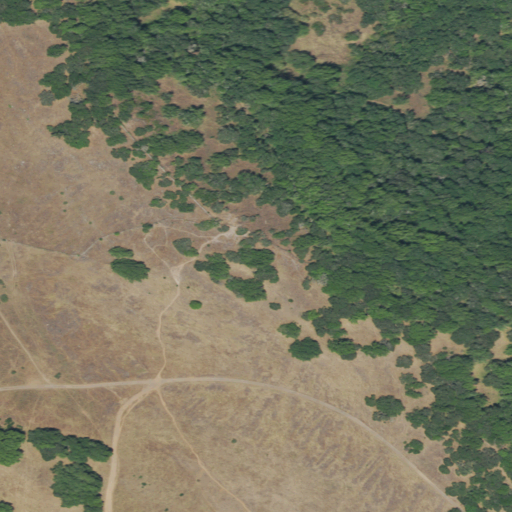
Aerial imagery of mountain in California named Burdell Mountain containing grassland, mixed forest, shrub, and evergreen forest